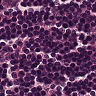
Metastatic tissue present: no